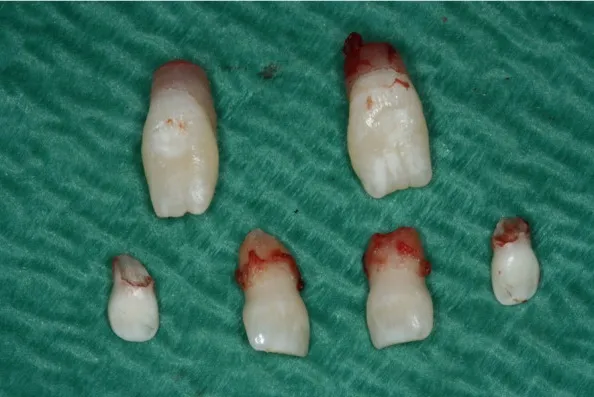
Extraction of deciduous and supernumerary teeth.
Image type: medical_photograph (other_medical_photograph)